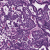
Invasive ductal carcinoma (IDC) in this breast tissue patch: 1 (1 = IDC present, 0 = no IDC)